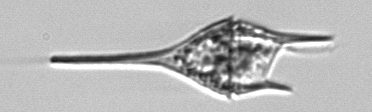
Label: Tripos_lineatus